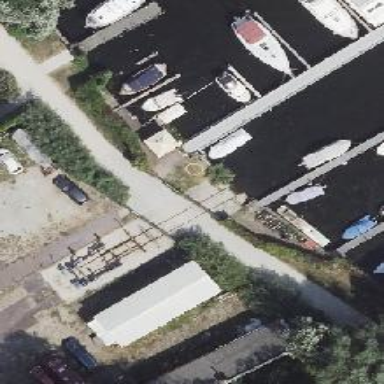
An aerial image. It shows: Slipway on leisure land.